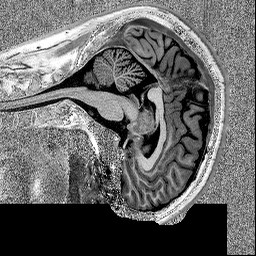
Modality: MP2RAGE
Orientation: sagittal
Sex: male